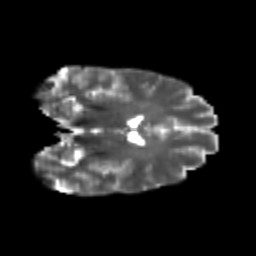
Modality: T2w
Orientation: coronal
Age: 23
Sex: female
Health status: healthy
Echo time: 0.074 s